Interaction volume radius: 5 \u00c5
Interaction volume height: 15 \u00c5
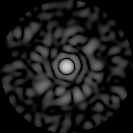
Disorder parameter: 0.8151